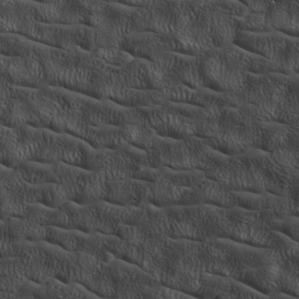
Label: non_frost